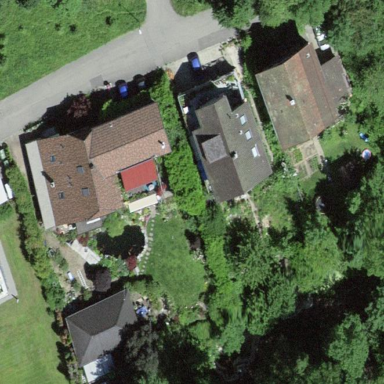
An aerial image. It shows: Terrace building.